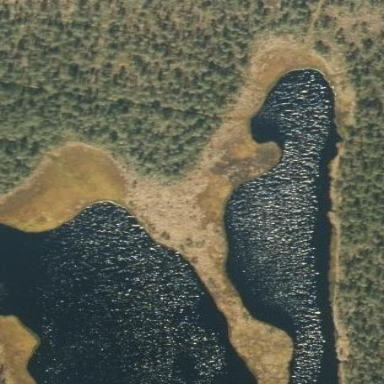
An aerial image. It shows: Marsh wetland.